Interaction volume radius: 10 \u00c5
Interaction volume height: 20 \u00c5
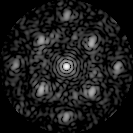
Disorder parameter: 0.4475